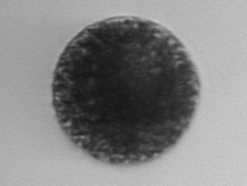
Label: Vicicitus_globosus